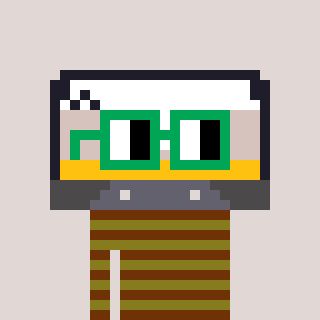
a pixel art character with square green glasses, a cassette tape-shaped head and a gunk-colored body on a warm background